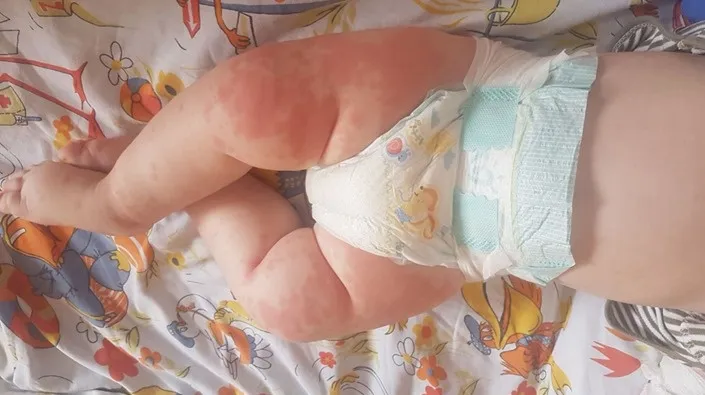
Polymorphous rash on the infant's inferior limbs.
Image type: medical_photograph (skin_photograph)